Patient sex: M
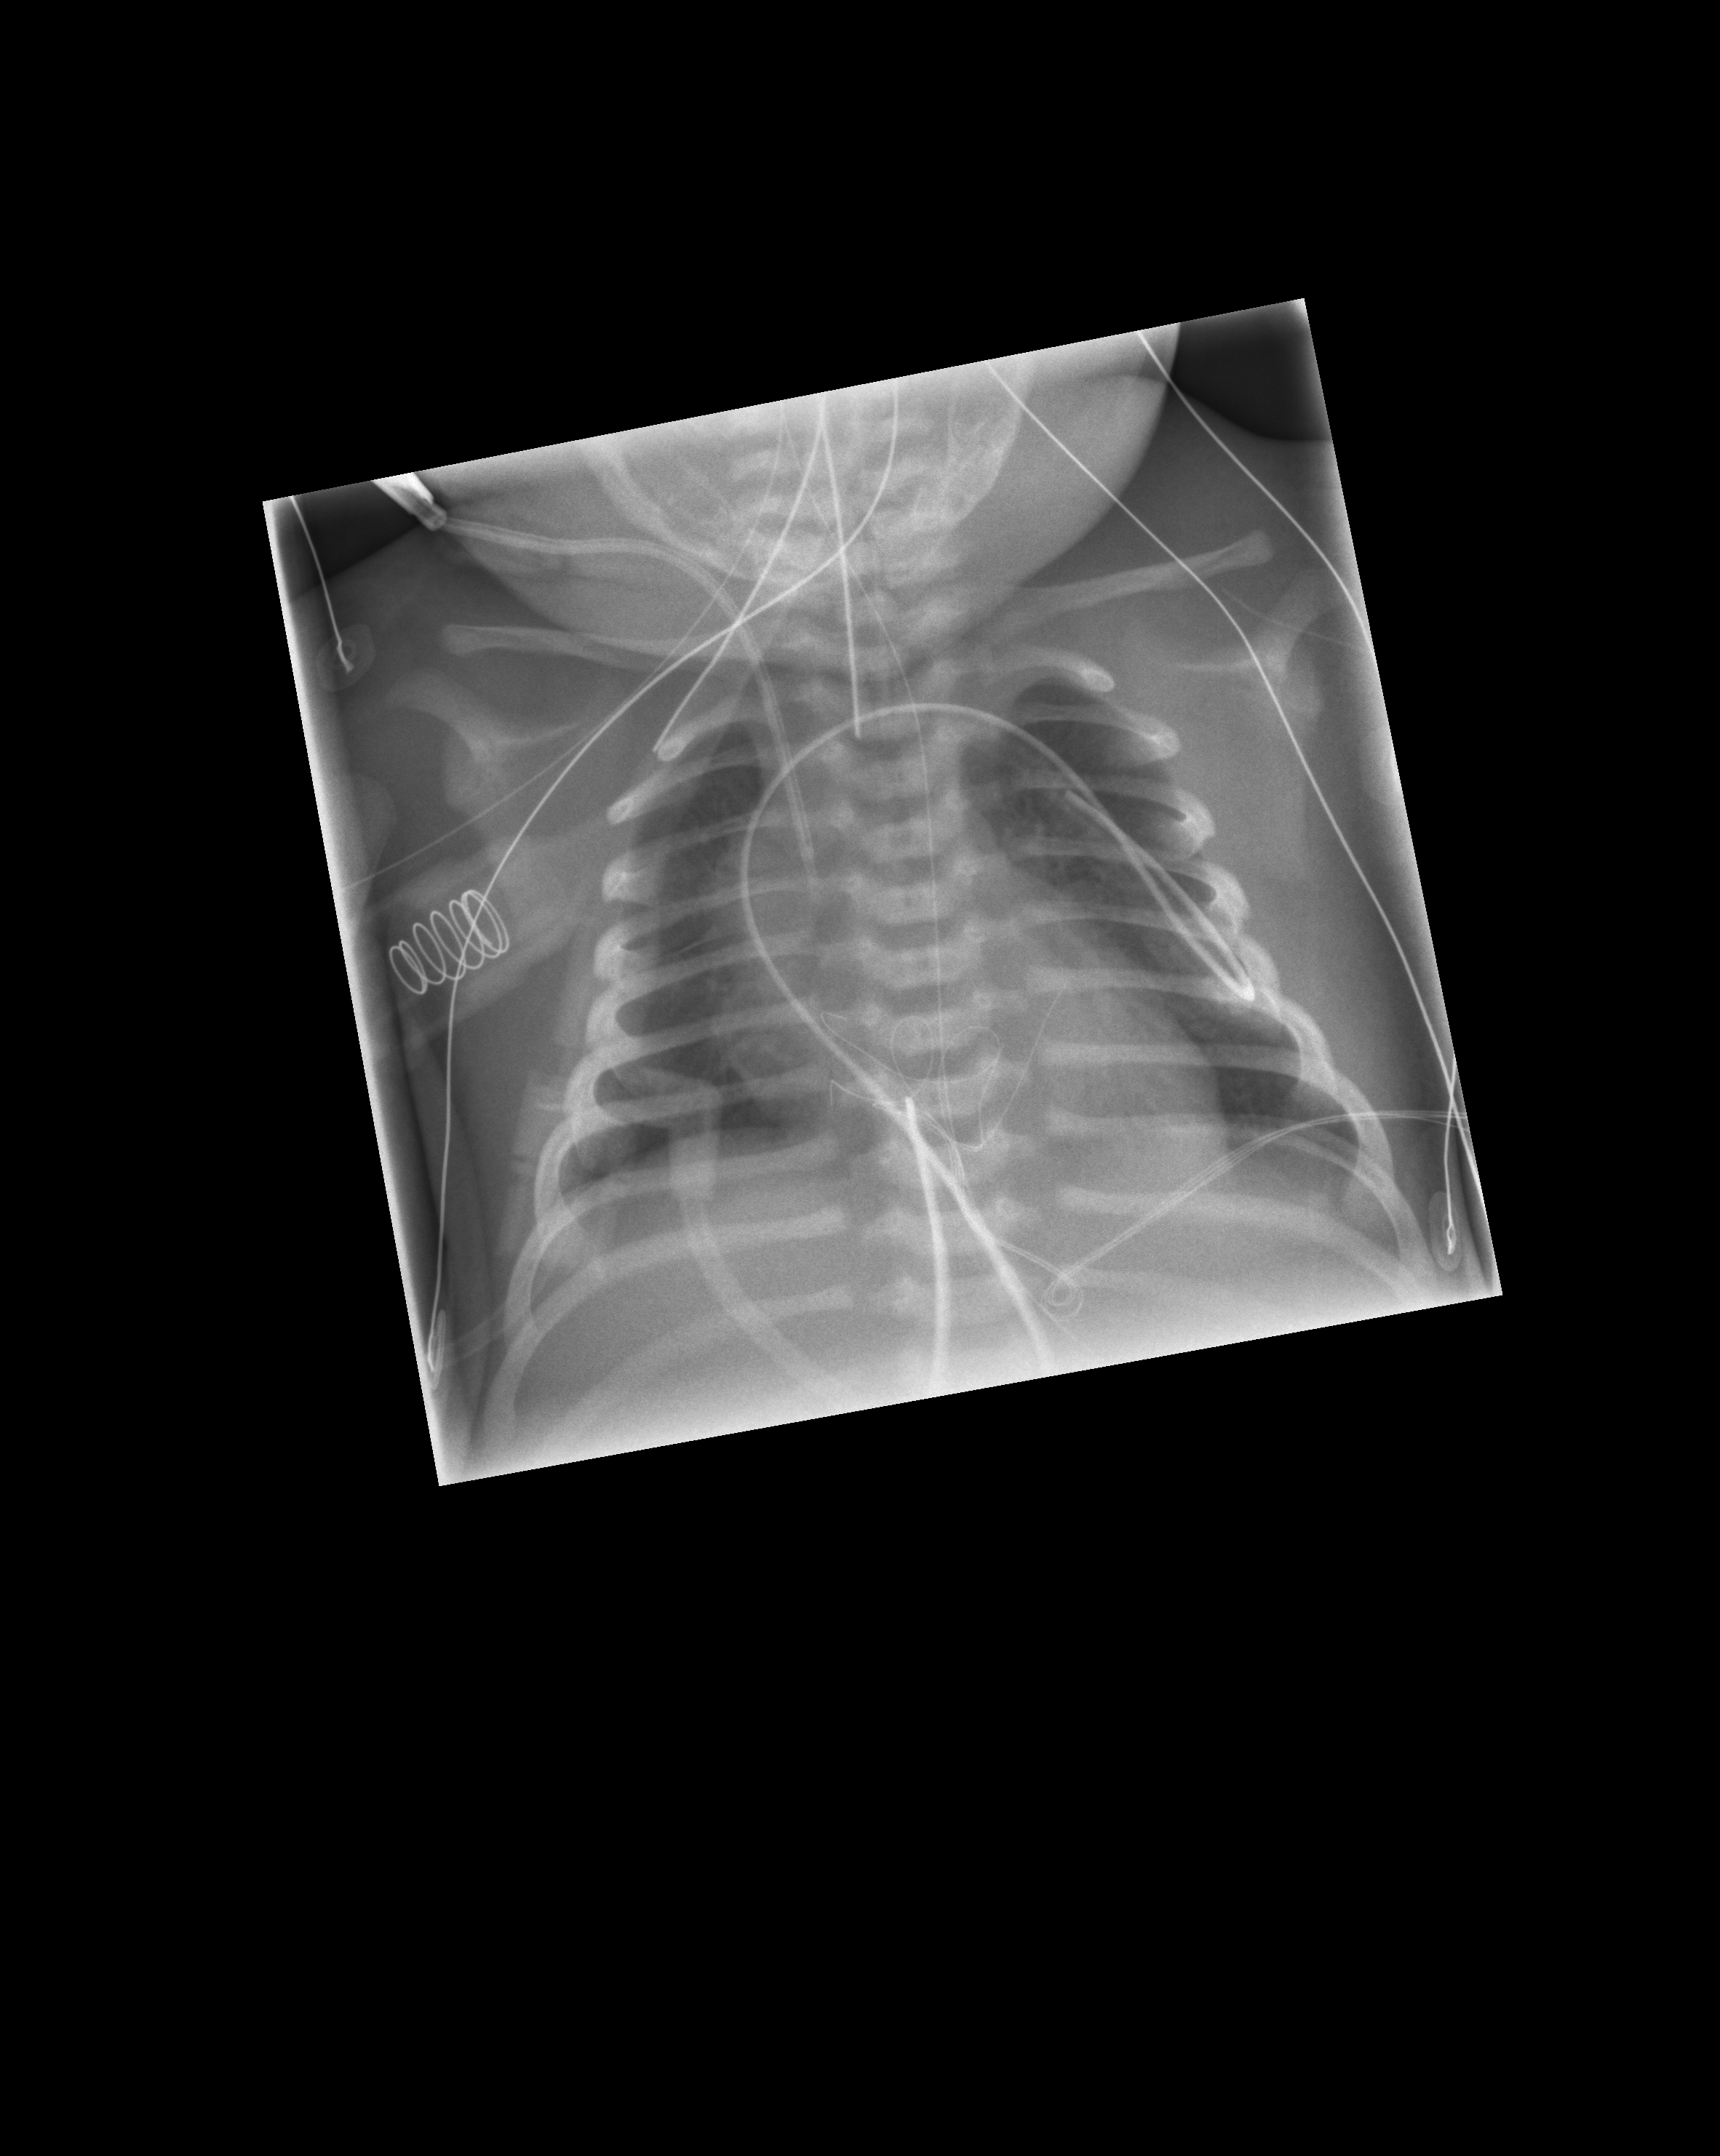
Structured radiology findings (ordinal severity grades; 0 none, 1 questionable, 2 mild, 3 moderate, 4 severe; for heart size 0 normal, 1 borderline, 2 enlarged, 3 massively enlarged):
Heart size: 0
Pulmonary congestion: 1
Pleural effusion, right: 0
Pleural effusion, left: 0
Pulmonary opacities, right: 0
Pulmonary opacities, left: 0
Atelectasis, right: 0
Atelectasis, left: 0